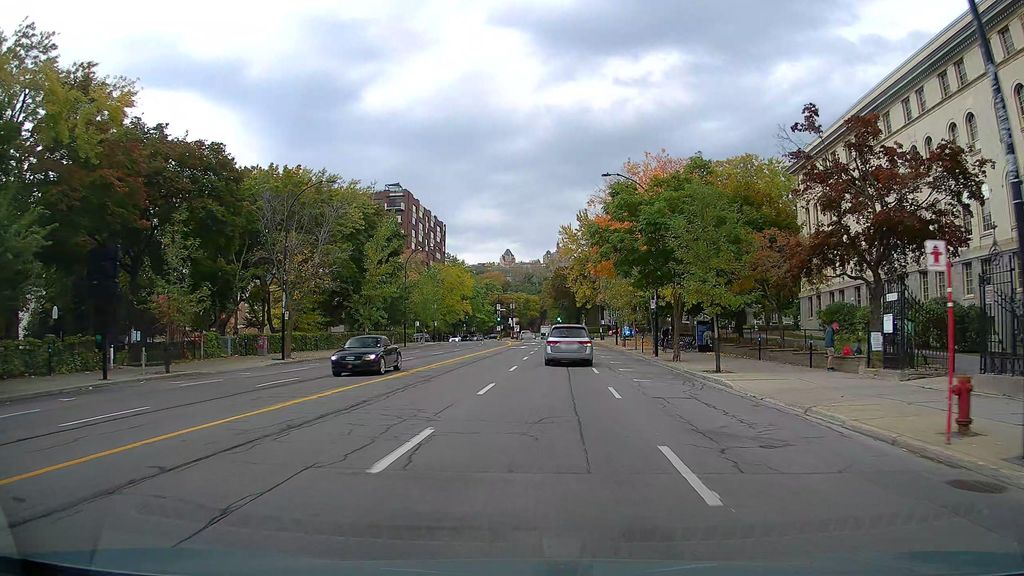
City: montreal